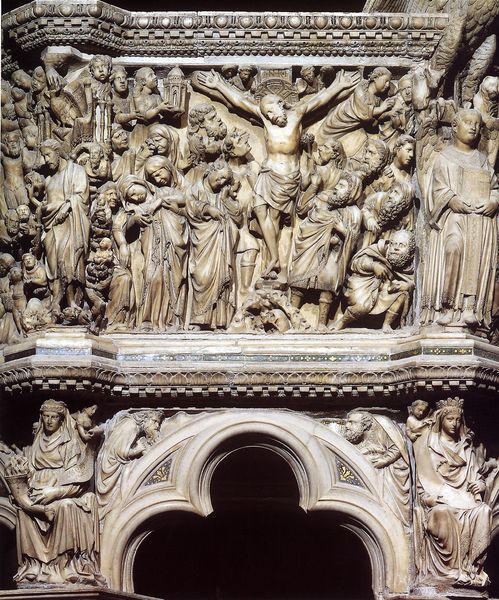
Titel: Siena, Dom, Kanzel, Kreuzigung Christi
Künstler: Niccolò Pisano
Standort: Siena, Dom (EU - I - Toskana)
Schlagwörter: frauen, holz, männer, bärte, bibel, stein, trauer, füllhorn, tücher, krone, relief, füße, könig, nägel, lendentuch, kreuz, weinen, sims, heiligenschein, nimbus, christus, jesus, kreuzigung, leiden, schmerz, maria, gekreuzigt, hollz, kreuzigung jesus gotik bogen kreuzigung